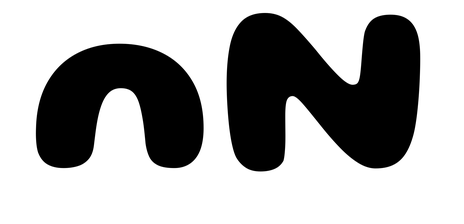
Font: Gluten_Bold